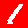
Digit: 1